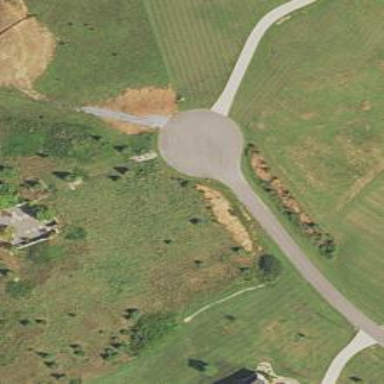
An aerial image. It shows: Turning circle on the road.